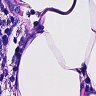
Metastatic tissue present: no